Question: I'm working on a simple drawing application. My line is constructed using polygons and things look good so far. I would like to add a transparency feature and I used 'glBlendFunc(GL_SRC_ALPHA, GL_ONE_MINUS_SRC_ALPHA);' for that reason. However, because my polys sometimes overlap, I get the ugly result shown in the picture (multiple layers of transparency). What I would like to get is the figure in the left(no overlapping because there is no transparency), with an overall transparency.
I guess I could do this by keeping the polys from overlaping, but that would be a overkill for this task I think. There should be a way to control them at drawing time, but being a beginner with OpenGL doesn't help.

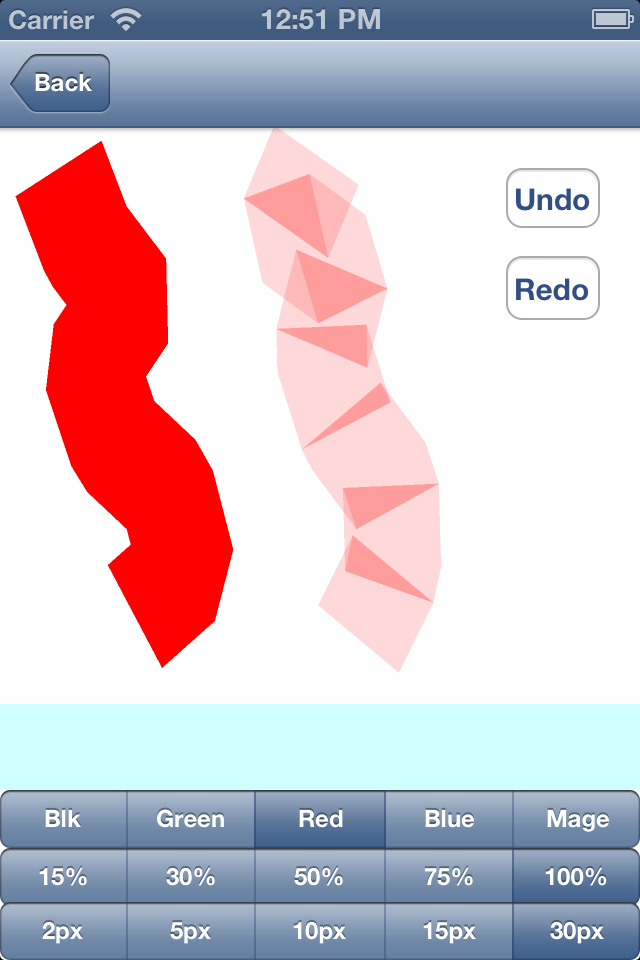
Answer: I'm sorry, but the way transparency works does not allow you to do what you want without manually keeping the polygons from overlapping. The way that transparency works is that it takes the colour of the surface below it, and uses the blending function you specify in order to calculate the final colour of the pixel.
In your program you are drawing multiple polygons with alpha on top of each other. That means that their colours add up, giving the result you see.
I've never actually written a drawing application, but you could perhaps take a look at triangle strips to draw your lines. They allow you to extend the line point by point, and make sure the geometry won't overlap with itself.